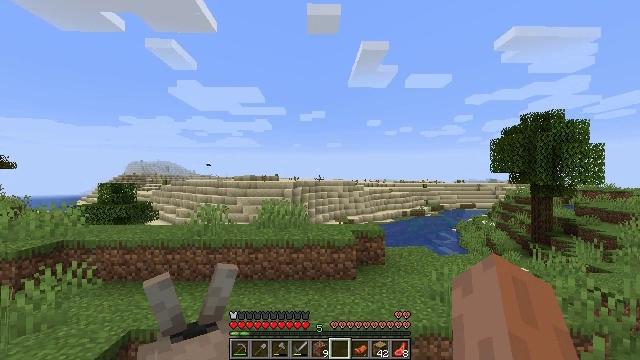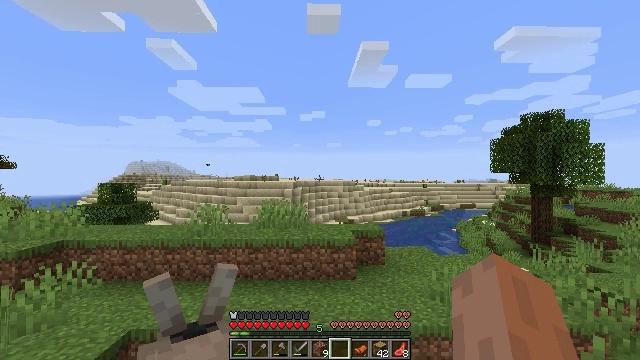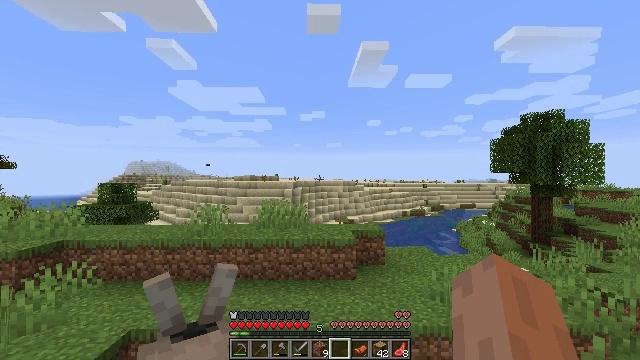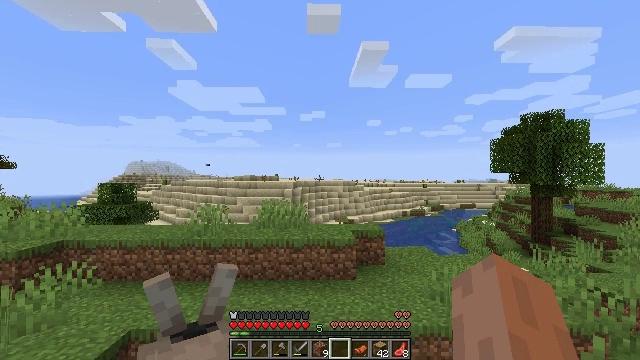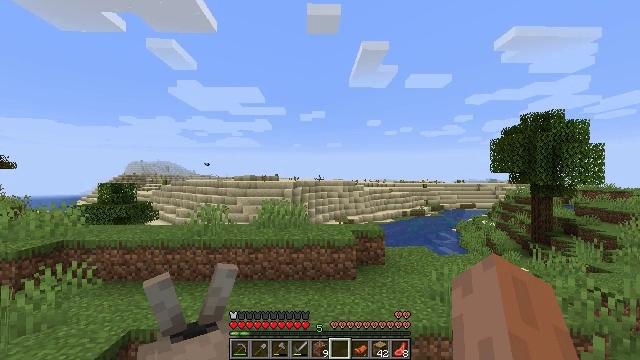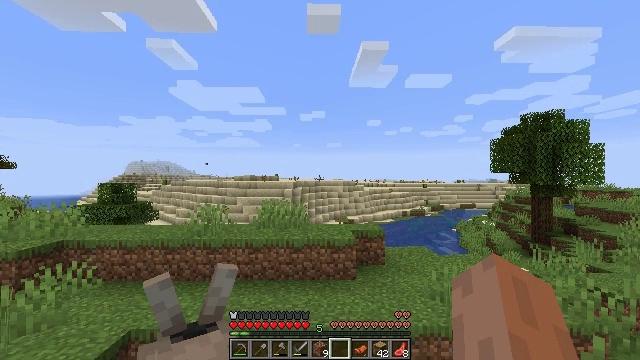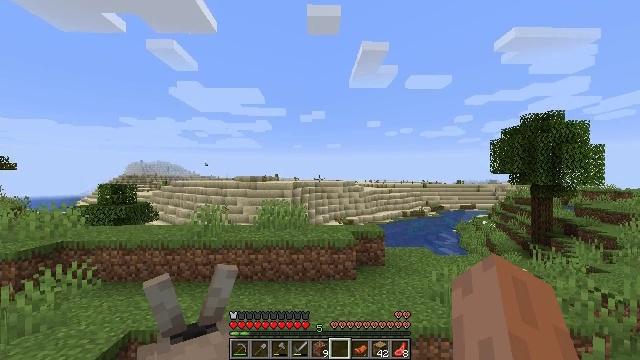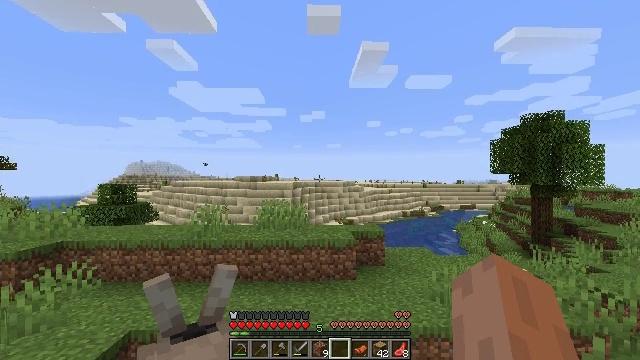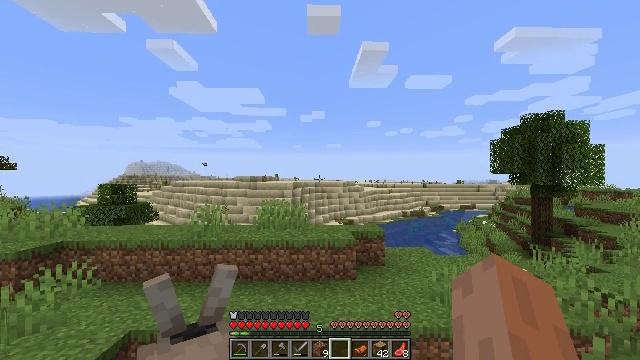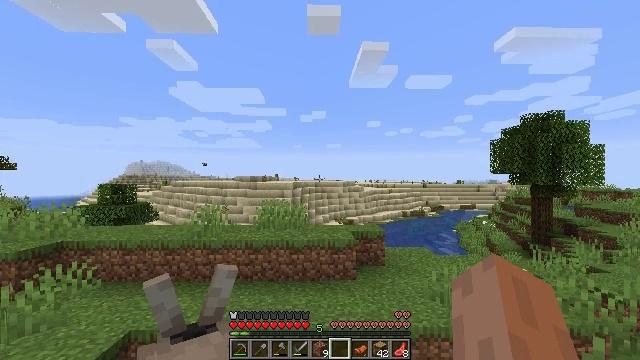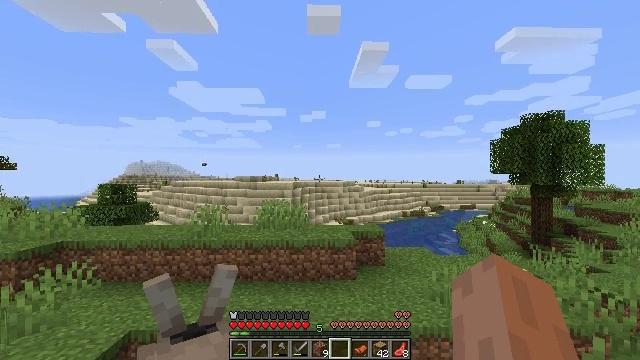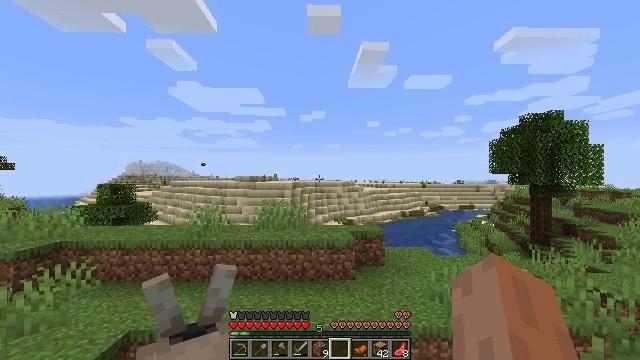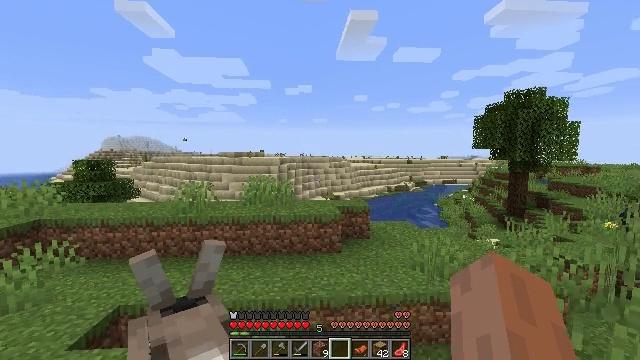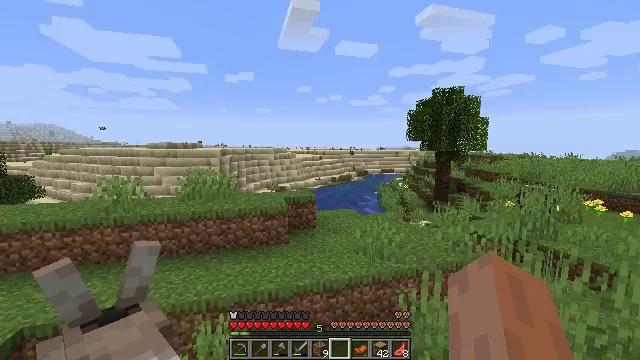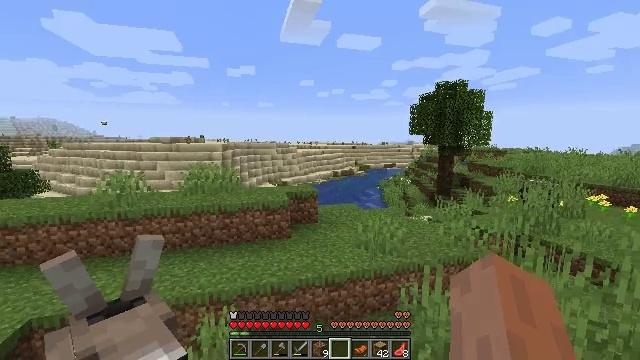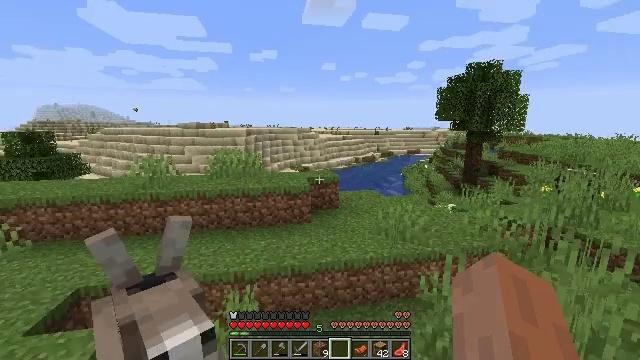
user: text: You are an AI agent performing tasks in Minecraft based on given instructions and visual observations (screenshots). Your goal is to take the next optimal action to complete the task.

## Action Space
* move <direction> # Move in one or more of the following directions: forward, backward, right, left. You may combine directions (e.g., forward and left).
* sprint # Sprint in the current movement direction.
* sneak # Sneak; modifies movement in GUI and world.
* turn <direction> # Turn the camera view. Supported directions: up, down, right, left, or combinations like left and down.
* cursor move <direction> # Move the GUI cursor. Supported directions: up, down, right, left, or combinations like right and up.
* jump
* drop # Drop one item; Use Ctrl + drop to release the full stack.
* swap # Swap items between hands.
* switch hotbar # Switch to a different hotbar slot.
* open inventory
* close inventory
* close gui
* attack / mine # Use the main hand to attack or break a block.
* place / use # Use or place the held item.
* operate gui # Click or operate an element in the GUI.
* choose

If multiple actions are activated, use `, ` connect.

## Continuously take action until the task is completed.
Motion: motion action
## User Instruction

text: Break the coarse dirt block.
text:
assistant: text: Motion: no_op
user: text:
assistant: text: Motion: no_op
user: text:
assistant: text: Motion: no_op
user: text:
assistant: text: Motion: no_op
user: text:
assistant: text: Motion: no_op
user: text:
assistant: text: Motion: no_op
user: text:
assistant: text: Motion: no_op
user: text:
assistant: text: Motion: no_op
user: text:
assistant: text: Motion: no_op
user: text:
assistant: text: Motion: no_op
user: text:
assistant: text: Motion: no_op
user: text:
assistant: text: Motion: turn right and down
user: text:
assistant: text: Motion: turn right and down
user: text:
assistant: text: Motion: turn left and down
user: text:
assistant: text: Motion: turn left and down
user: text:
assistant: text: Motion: turn left and down
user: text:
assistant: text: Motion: turn left and down
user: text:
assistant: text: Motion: turn left and down
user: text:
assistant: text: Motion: turn left and down
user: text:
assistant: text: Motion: turn left and down
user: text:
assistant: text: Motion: turn left and down
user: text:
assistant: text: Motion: turn left and down
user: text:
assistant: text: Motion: turn left and down
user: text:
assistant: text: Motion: turn left
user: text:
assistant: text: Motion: no_op
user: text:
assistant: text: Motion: no_op
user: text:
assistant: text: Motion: turn left
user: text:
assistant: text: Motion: turn left
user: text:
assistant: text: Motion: no_op
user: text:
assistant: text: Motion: no_op